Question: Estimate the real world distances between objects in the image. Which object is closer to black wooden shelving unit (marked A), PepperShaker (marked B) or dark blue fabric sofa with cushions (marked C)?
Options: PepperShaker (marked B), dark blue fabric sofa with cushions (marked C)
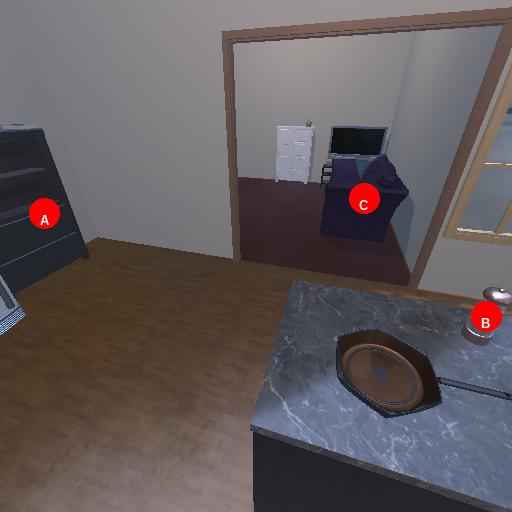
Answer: PepperShaker (marked B)